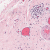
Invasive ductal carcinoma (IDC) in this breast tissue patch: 0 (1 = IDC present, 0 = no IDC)